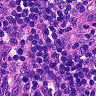
Metastatic tissue present: no